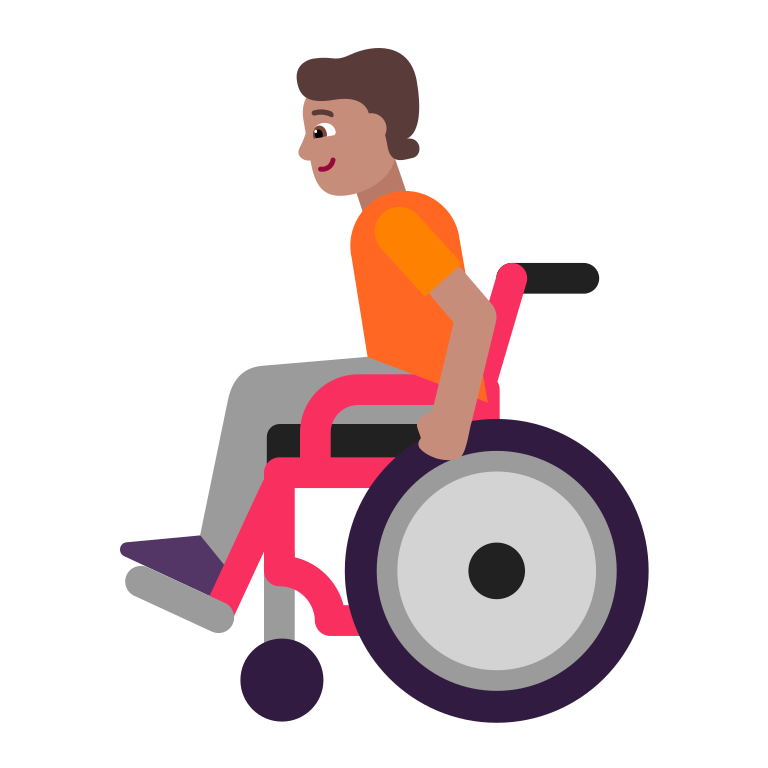
person in manual wheelchair flat